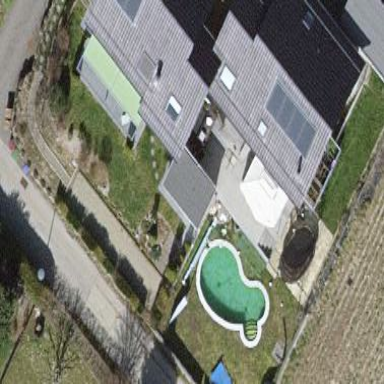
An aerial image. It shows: Simple and straightforward house.